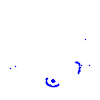
Particle: pion